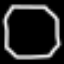
Label: octagon